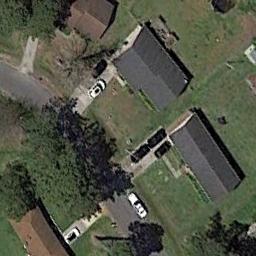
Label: medium_residential